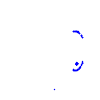
Particle: proton